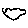
Label: cloud